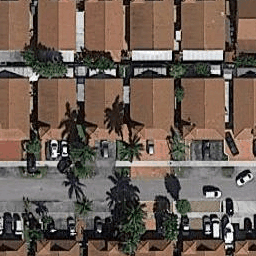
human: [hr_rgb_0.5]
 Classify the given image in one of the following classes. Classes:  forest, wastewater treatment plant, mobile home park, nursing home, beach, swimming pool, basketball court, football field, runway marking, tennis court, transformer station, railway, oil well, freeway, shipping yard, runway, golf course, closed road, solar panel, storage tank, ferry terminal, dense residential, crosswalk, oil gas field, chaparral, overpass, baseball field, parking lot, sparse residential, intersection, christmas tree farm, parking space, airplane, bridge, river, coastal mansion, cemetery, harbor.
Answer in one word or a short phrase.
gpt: dense residential